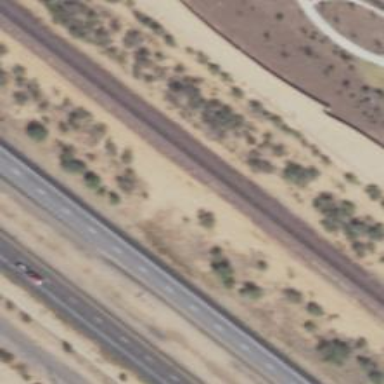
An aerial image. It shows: Railway tracks on embankment.